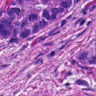
Metastatic tissue present: yes